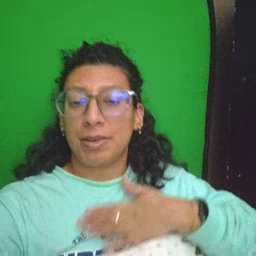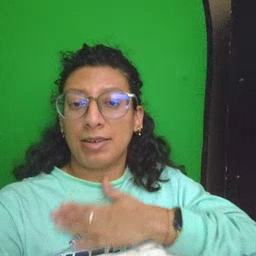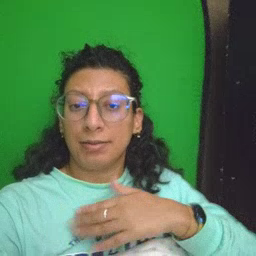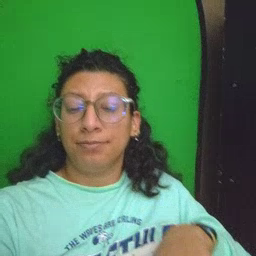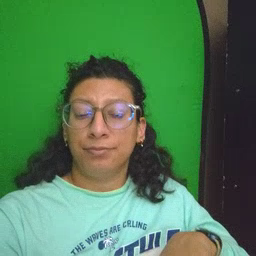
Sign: please